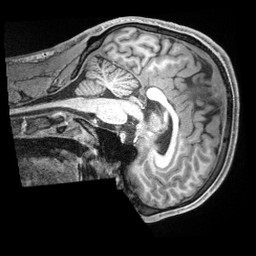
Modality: T1w
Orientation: sagittal
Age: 23
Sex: male
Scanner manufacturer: siemens
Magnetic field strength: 3 T
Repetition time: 2.4 s
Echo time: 0.00226 s